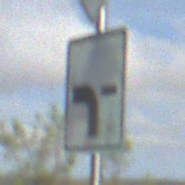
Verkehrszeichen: VerlaufVorfahrtsstrasse6
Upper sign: Vorfahrtsstrasse
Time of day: MorningAfternoon
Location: Outdoor (Nature)
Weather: PartlyCloudy
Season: NotSpecified
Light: Natural